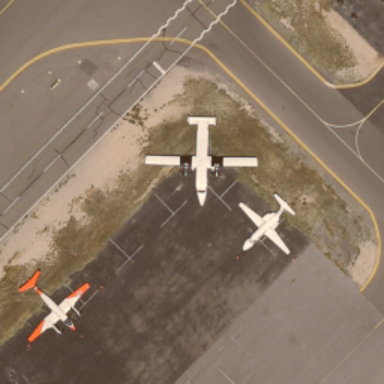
There is a piece of formland .